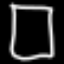
Label: square